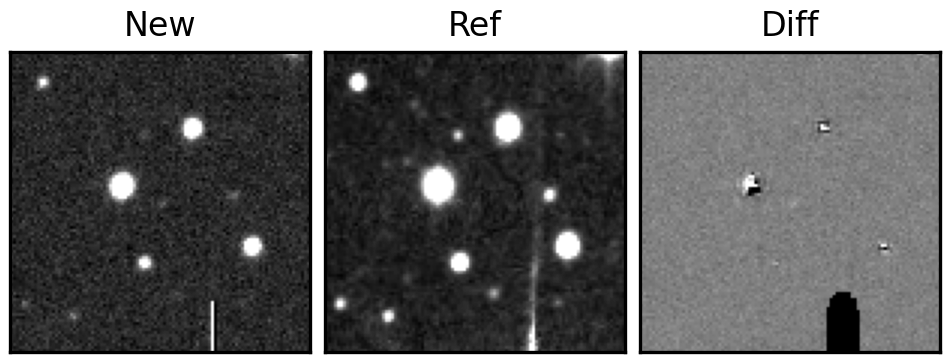
Label: real